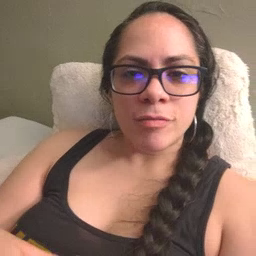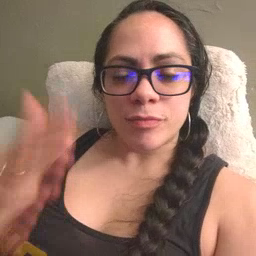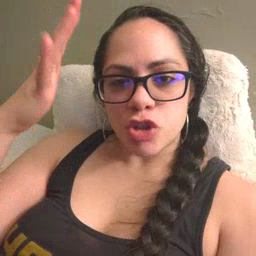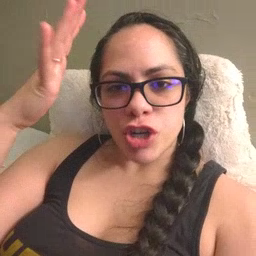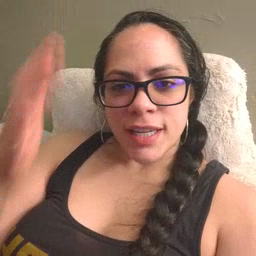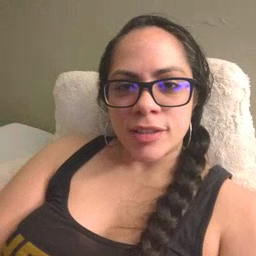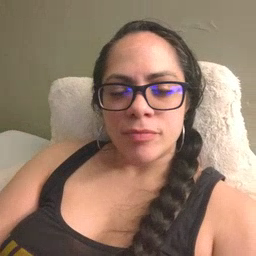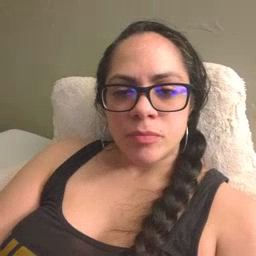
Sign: tree